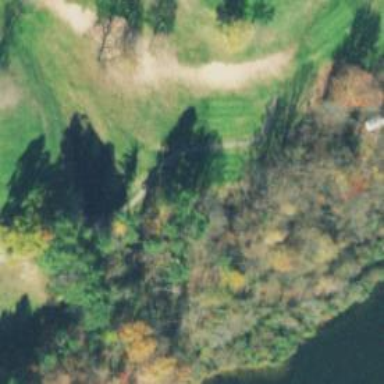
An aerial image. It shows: Path used for both walking and golf.